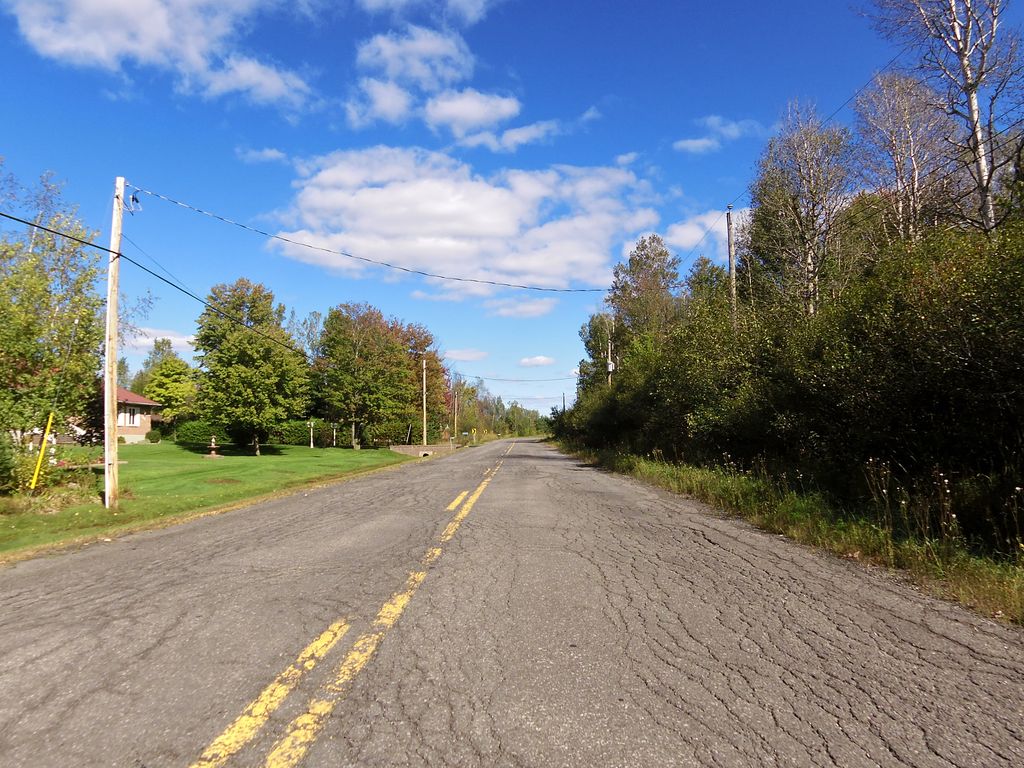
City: ottawa-gatineau